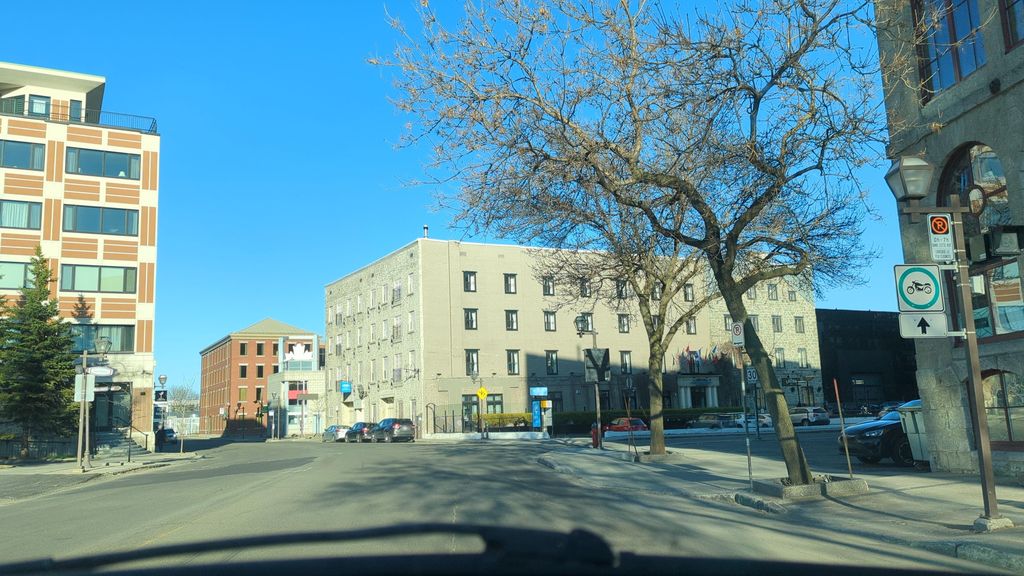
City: quebec_city